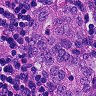
Metastatic tissue present: yes